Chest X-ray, AP view. Patient: 55 years old, sex M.
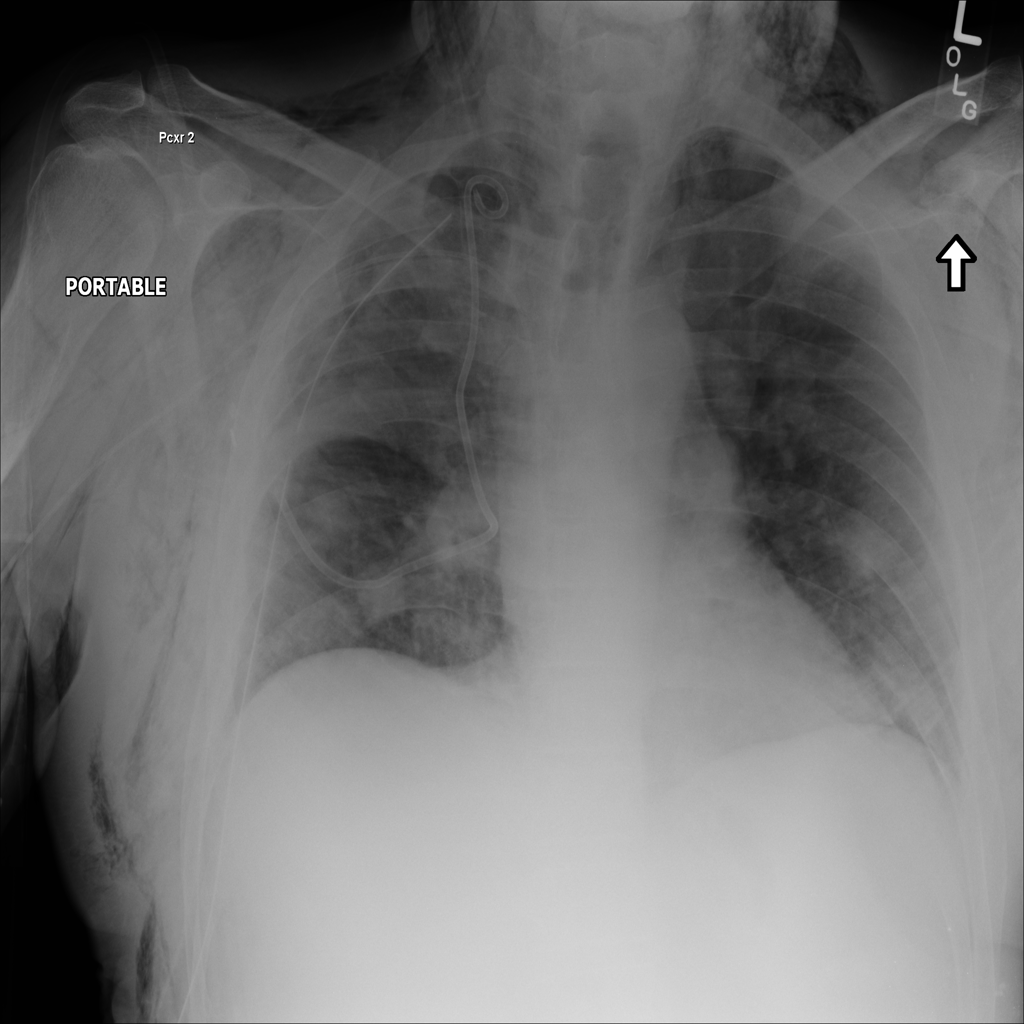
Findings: Emphysema